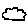
Label: cloud